Question: I am working on file sharing on my iOS App, I am new to 'UIDocumentPickerViewController'. I do not know why my app is crashing.
'''
UIDocumentPickerViewController *documentPicker = [[UIDocumentPickerViewController alloc] initWithDocumentTypes:@[@"public.image"] inMode:UIDocumentPickerModeImport];
documentPicker.delegate = self;
documentPicker.modalPresentationStyle = UIModalPresentationFormSheet;
[self presentViewController:documentPicker animated:YES completion:nil];
'''
App is crashing on the highlighted lines.
Has anyone done this previously? I want to do the same like the attachment below
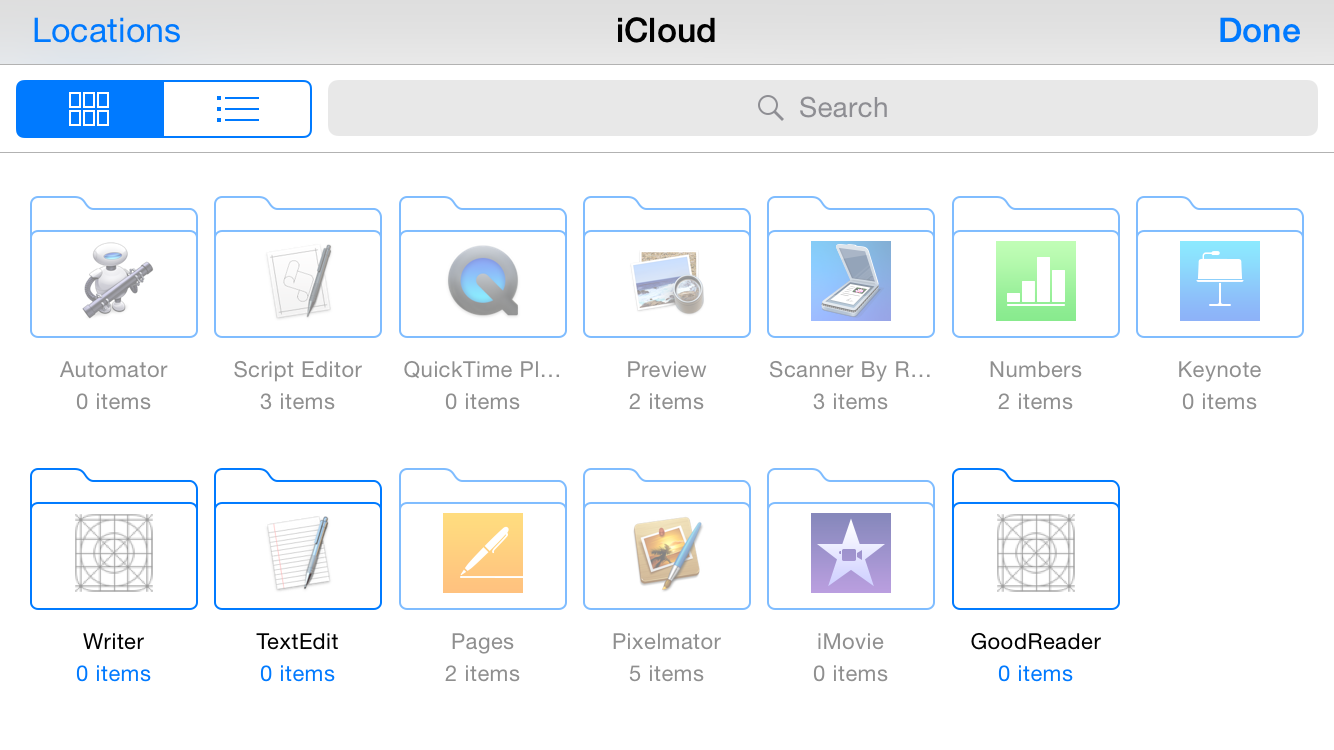
Answer: See 'Prerequisite' section on <URL>:
> Before your app can use the document picker, you must turn on the
iCloud Documents capabilities in Xcode

Let me know if this solve your problem!